Interaction volume radius: 10 \u00c5
Interaction volume height: 35 \u00c5
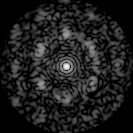
Disorder parameter: 0.7